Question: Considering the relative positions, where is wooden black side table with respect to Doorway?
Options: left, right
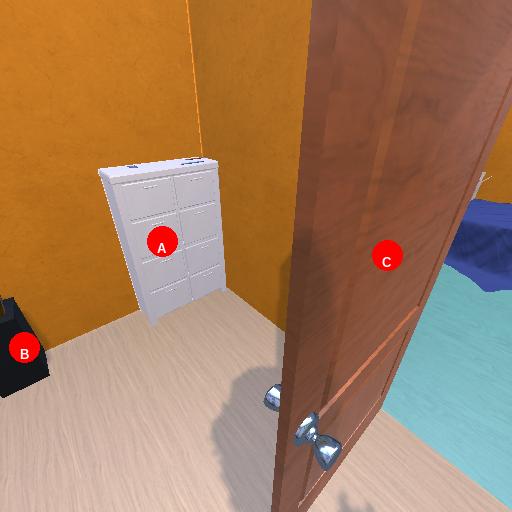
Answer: left